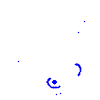
Particle: proton